Question: I have three tables from which I created an entity model. Below is the model.

I need help to combine all the three models in one view. For example I want to show lastName, initials form cpd_recipinets and TestNo from cpd_quiz and paid in cpd_certificates in one view.
When I click edit, I this items are also available for editing. Though the tables seem not related there are can actually be referenced though there is orphaned values.
Below is code for detail view:
'''
@model Test.Models.cpd_recipients
@{
ViewBag.Title = "Details";
}
<h2>Details</h2>
<fieldset>
<legend>cpd_recipients</legend>
<div class="display-label">OpNo</div>
<div class="display-field">
@Html.DisplayFor(model => model.OpNo)
</div>
<div class="display-label">LastName</div>
<div class="display-field">
@Html.DisplayFor(model => model.LastName)
</div>
<div class="display-label">Initials</div>
<div class="display-field">
@Html.DisplayFor(model => model.Initials)
</div>
<div class="display-label">Title</div>
<div class="display-field">
@Html.DisplayFor(model => model.Title)
</div>
<div class="display-label">cpd_password</div>
<div class="display-field">
@Html.DisplayFor(model => model.cpd_password)
</div>
</fieldset>
<p>
@Html.ActionLink("Edit", "Edit", new { id=Model.ID }) |
@Html.ActionLink("Back to List", "Index")
</p>
'''
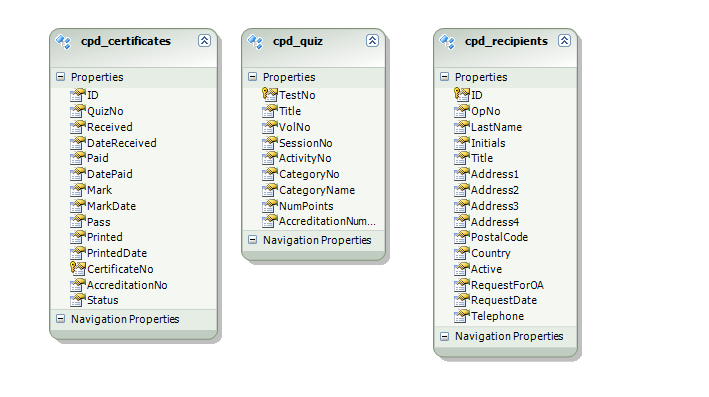
Answer: One approach is to create a 'ViewModel' - a class that contains only the data that you View requires, from the various disparate Models in your data model.
So your details viewmodel would contain (lastName, initials, TestNo, paid).
See <URL>